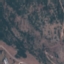
Land use / land cover: HerbaceousVegetation